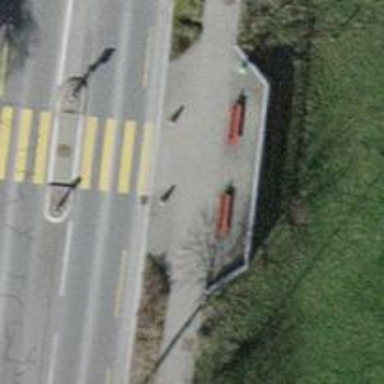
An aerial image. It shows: Bollard made of concrete.